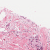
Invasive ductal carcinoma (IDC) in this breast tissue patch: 1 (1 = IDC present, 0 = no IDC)